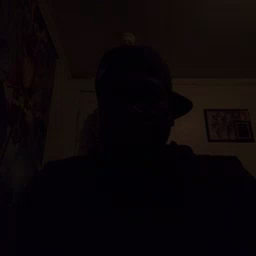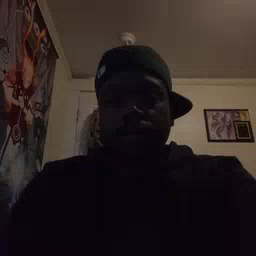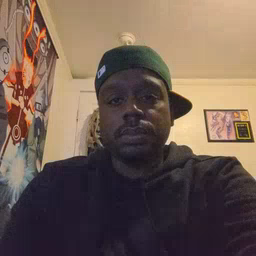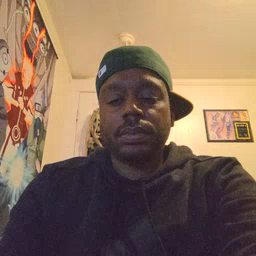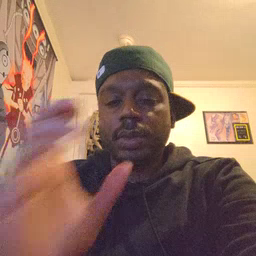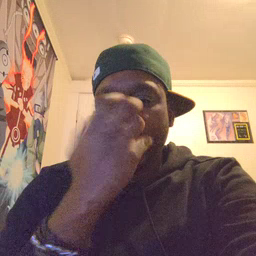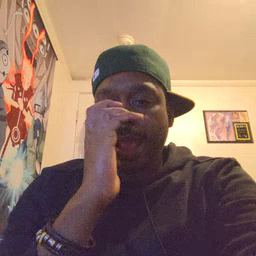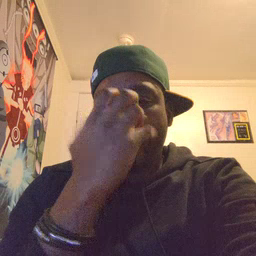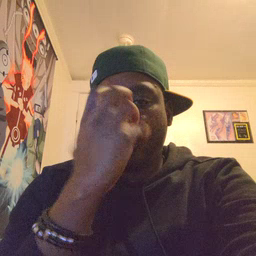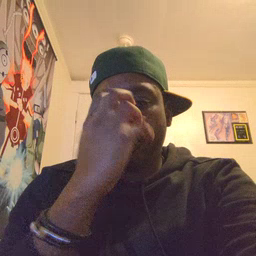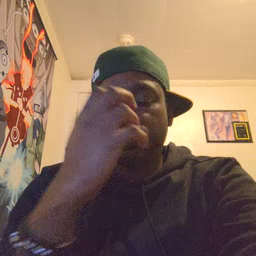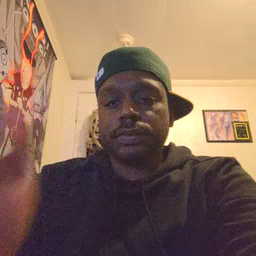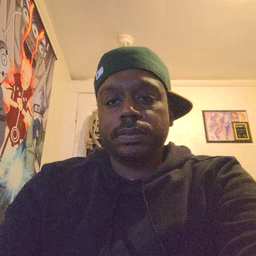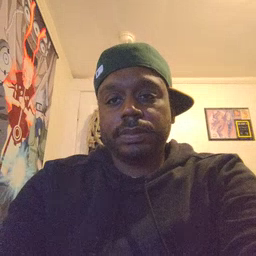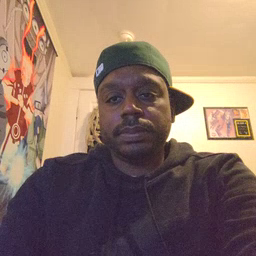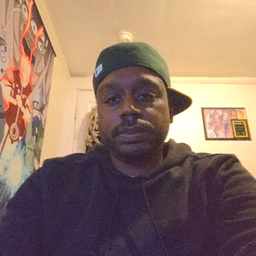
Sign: clown